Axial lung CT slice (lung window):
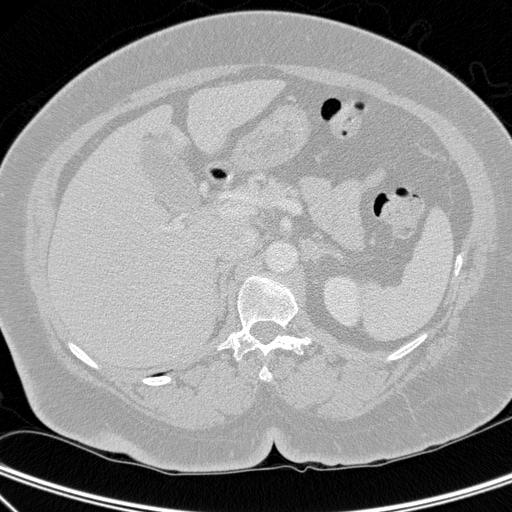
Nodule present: no